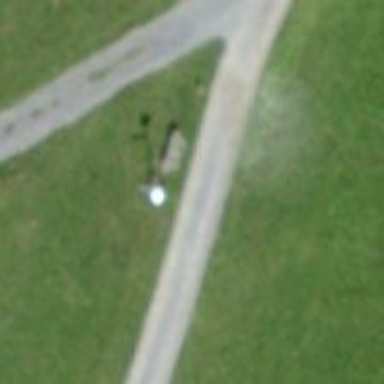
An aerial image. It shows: Bench.